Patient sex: M
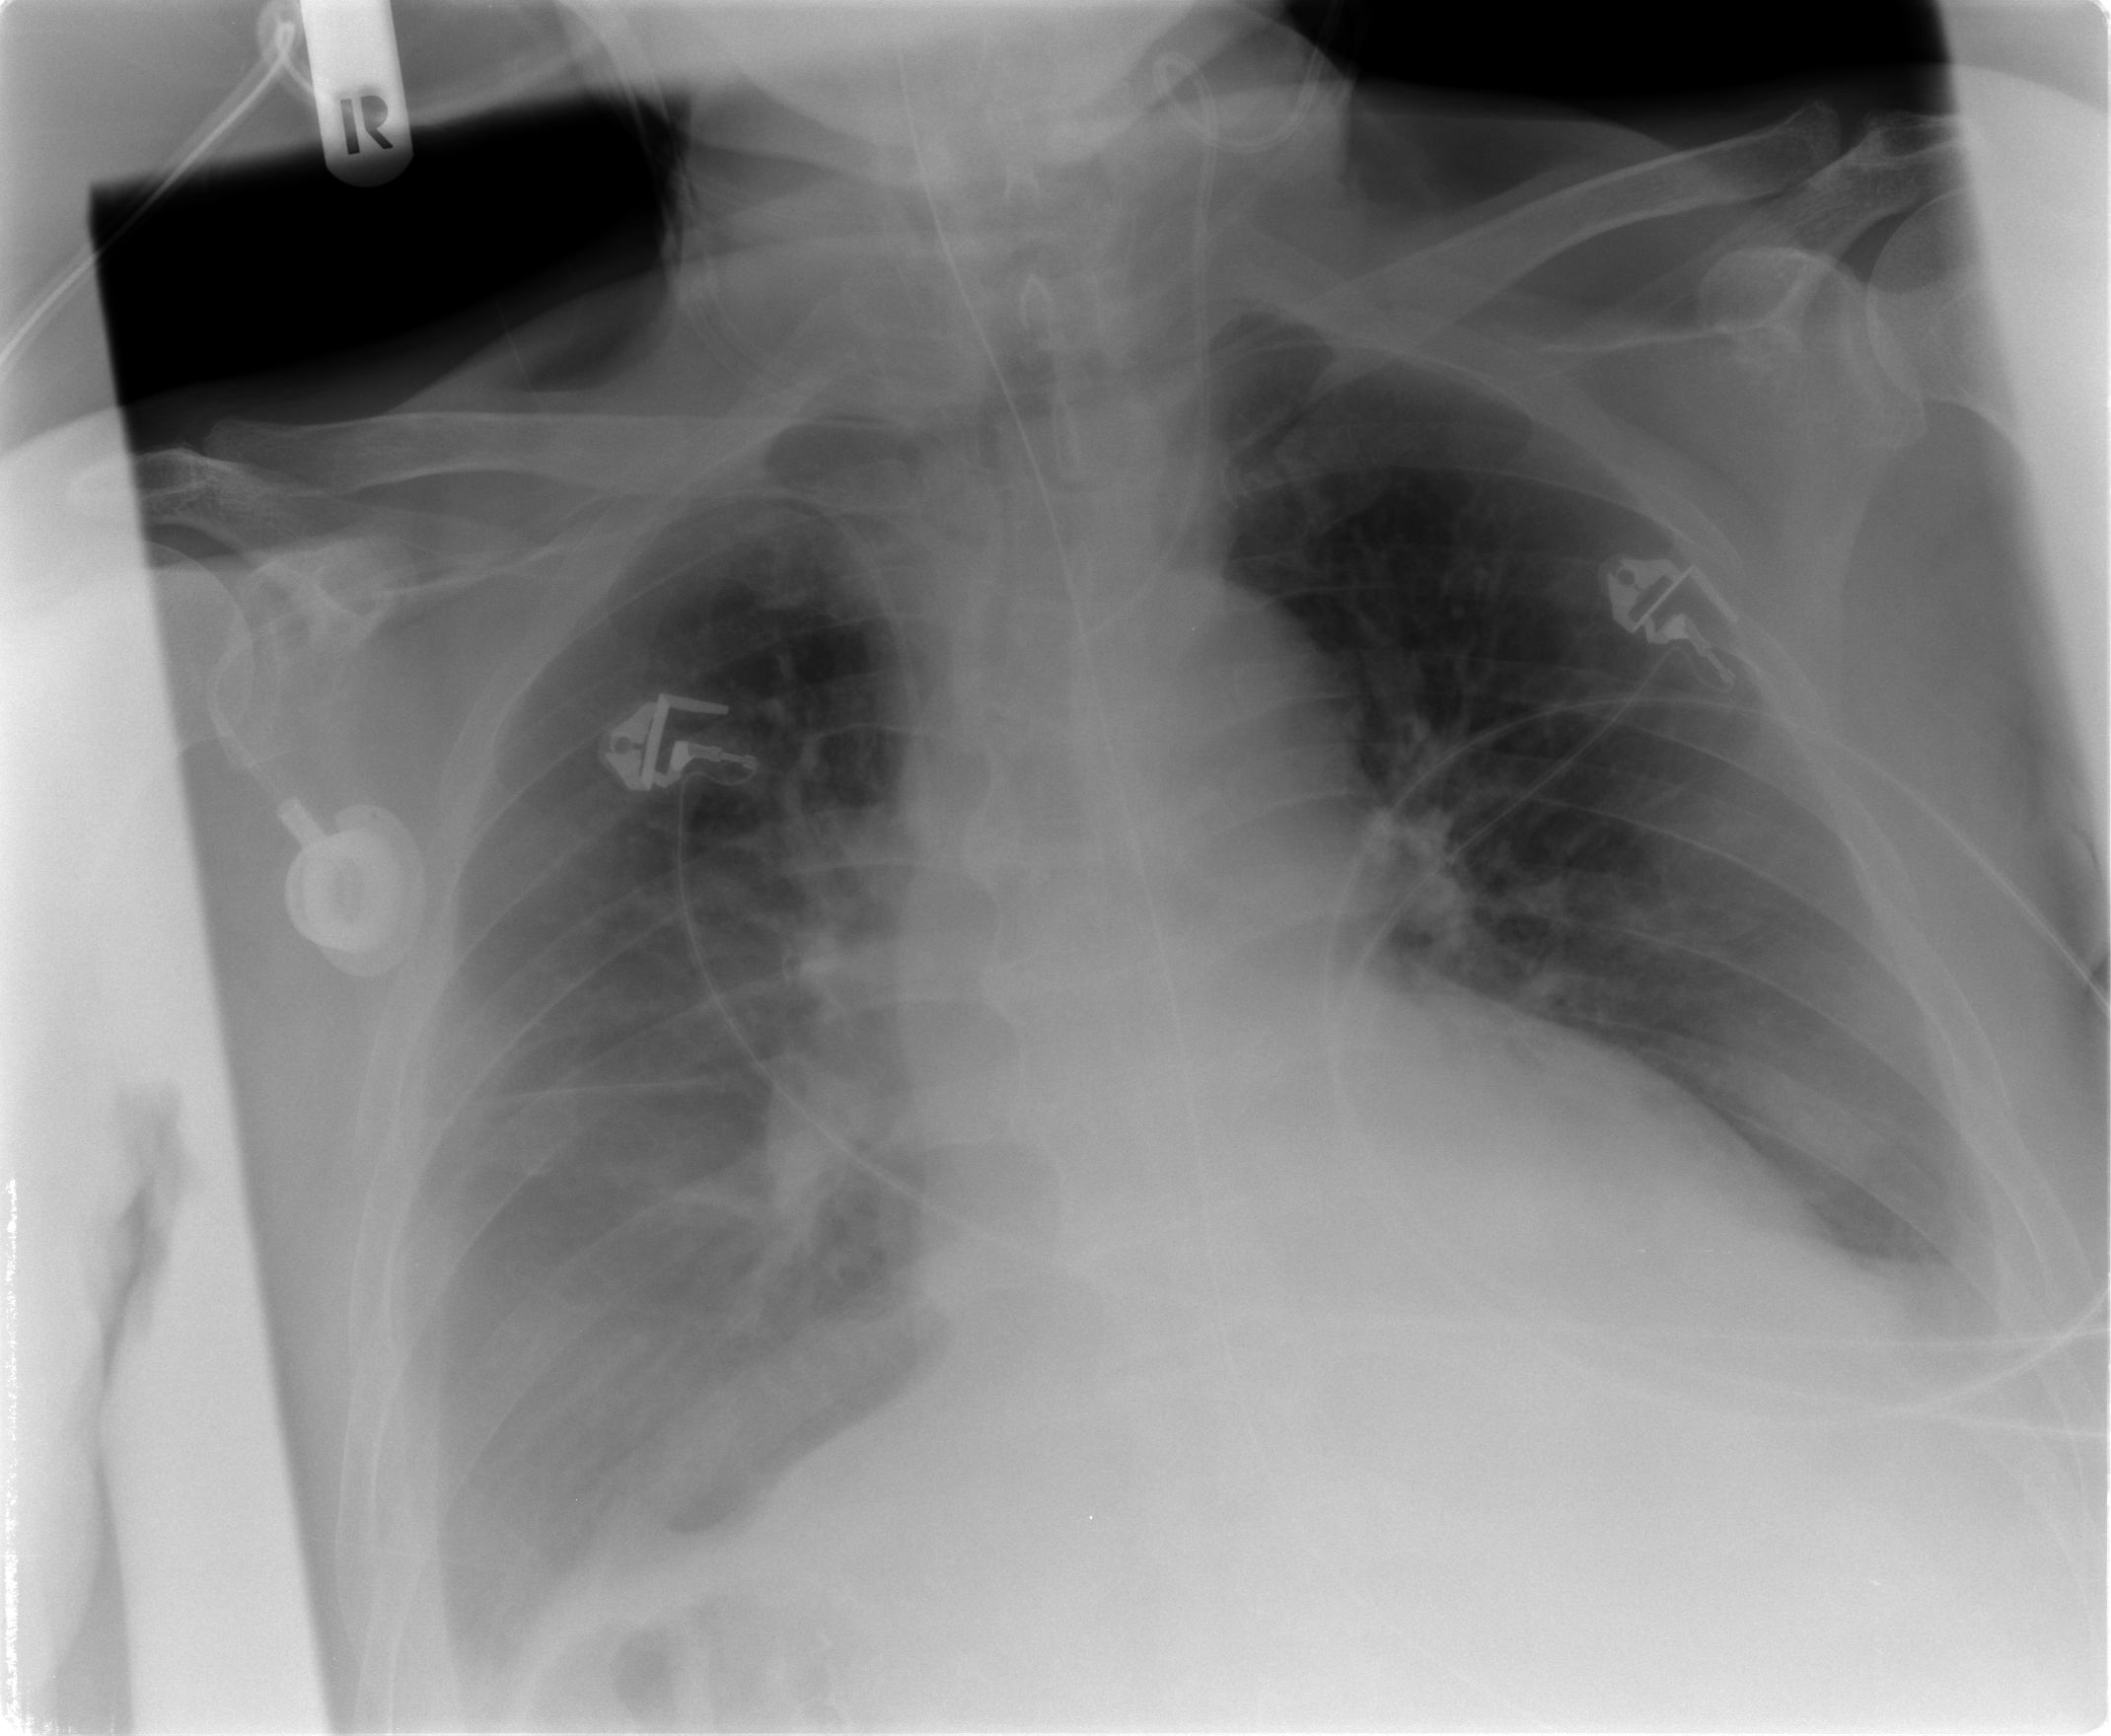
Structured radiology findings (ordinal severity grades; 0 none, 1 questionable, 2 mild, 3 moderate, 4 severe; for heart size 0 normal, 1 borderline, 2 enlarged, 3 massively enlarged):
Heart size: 2
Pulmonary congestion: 2
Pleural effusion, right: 2
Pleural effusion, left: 2
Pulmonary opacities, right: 0
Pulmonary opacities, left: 0
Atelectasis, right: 2
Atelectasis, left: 2